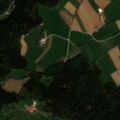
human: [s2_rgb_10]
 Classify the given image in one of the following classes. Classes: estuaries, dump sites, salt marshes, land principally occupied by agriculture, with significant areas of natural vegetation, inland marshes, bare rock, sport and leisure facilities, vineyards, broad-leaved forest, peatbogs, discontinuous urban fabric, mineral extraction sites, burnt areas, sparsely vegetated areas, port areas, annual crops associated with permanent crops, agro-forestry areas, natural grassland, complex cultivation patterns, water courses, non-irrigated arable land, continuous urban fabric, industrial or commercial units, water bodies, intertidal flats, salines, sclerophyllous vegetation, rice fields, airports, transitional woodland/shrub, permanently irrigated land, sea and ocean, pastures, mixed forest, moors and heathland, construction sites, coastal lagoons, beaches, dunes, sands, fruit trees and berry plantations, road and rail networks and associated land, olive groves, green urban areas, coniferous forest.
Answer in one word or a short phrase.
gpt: pastures, complex cultivation patterns, coniferous forest